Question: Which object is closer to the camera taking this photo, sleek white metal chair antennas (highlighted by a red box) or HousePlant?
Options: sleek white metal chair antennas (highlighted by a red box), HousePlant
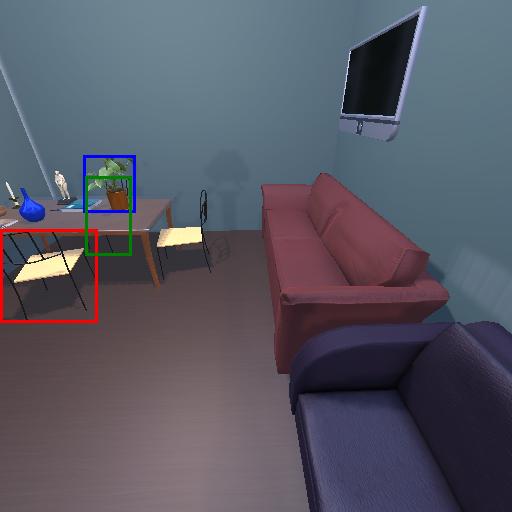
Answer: sleek white metal chair antennas (highlighted by a red box)